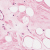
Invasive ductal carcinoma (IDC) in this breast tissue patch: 0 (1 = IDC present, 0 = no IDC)